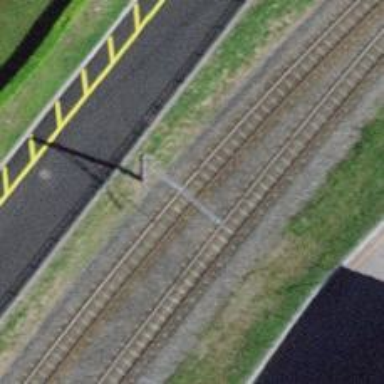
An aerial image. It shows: Narrow-gauge railway with electrified contact line.